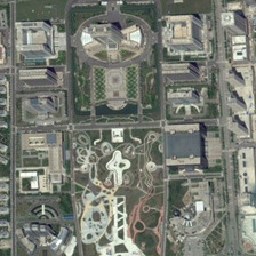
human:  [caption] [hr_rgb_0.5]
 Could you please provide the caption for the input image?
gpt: There are many buildings on both sides of the park.

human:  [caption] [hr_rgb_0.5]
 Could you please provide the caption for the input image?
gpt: There are many buildings on one side of the park.

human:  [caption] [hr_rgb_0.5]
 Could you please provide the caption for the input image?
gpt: Many buildings are on both sides of the park.

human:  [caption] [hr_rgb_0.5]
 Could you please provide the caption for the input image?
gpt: Many buildings are located on both sides of the park.

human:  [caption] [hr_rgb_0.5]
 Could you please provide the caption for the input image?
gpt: Many buildings stand on both sides of the park.